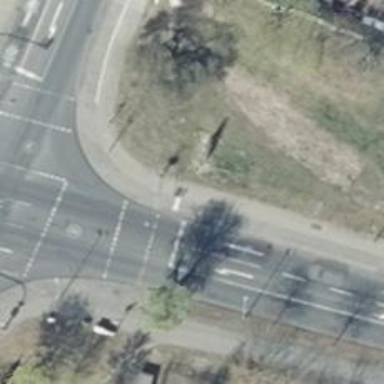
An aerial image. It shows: Road with traffic signals at crossing.